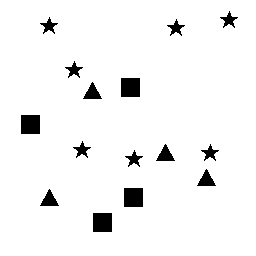
Squares: 4
Triangles: 4
Stars: 7
Total shapes: 15